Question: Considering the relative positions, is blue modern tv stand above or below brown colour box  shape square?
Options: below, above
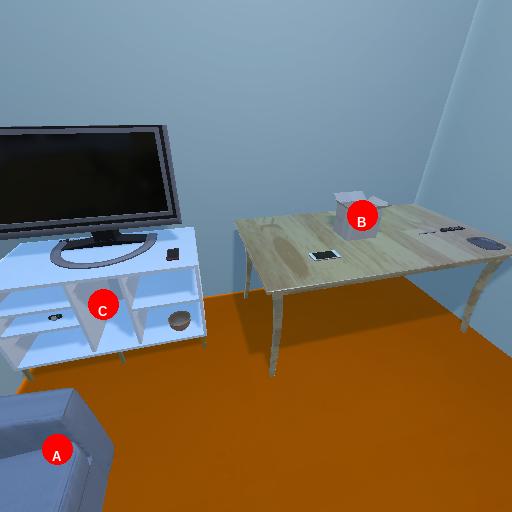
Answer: below